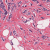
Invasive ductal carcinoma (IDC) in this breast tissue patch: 1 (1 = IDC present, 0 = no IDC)